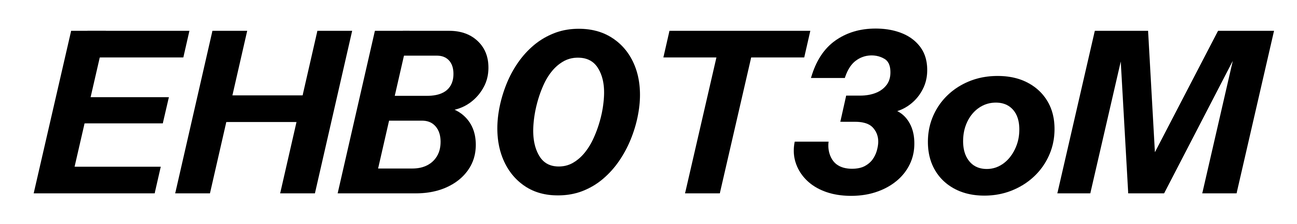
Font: InstrumentSans-Italic_Bold_Italic